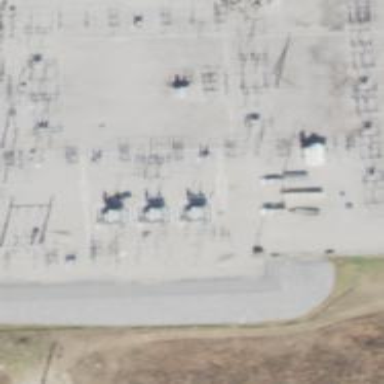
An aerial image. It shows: Switch for power supply.